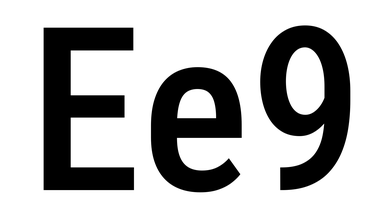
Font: Roboto_Condensed_Medium